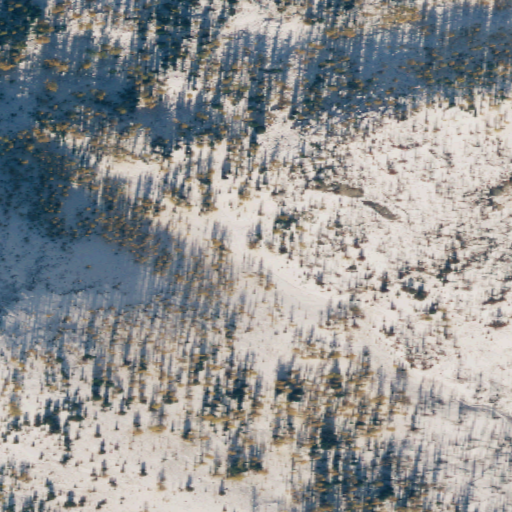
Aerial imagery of gap in Washington named Larch Pass containing grassland, shrub, evergreen forest, high intensity development, barren land, medium intensity development, and low intensity development